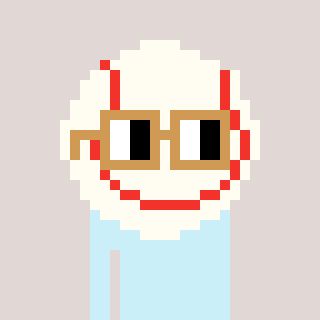
a pixel art character with square brown glasses, a baseball ball-shaped head and a darkpink-colored body on a warm background